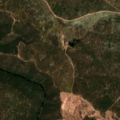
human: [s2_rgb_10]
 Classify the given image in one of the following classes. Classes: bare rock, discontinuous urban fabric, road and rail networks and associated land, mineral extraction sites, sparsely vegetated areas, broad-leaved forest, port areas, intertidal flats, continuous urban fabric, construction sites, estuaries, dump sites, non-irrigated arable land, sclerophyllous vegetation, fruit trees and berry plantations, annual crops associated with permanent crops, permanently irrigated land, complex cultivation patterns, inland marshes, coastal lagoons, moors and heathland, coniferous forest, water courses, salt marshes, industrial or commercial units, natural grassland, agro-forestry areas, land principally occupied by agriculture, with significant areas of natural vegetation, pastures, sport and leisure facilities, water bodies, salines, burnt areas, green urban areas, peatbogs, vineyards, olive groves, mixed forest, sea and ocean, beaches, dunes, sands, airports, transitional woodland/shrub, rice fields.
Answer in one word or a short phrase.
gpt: agro-forestry areas, transitional woodland/shrub